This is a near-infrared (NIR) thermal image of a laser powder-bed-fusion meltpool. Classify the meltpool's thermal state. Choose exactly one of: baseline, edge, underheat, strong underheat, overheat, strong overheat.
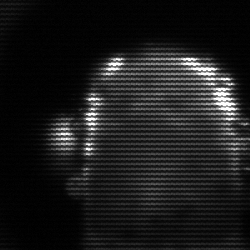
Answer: baseline